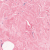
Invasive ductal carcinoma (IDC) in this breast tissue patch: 0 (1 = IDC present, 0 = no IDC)